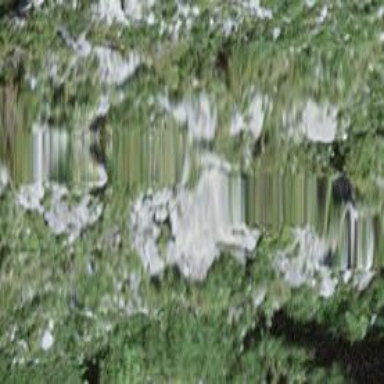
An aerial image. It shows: Cliff in nature.